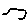
Label: car